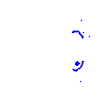
Particle: pion